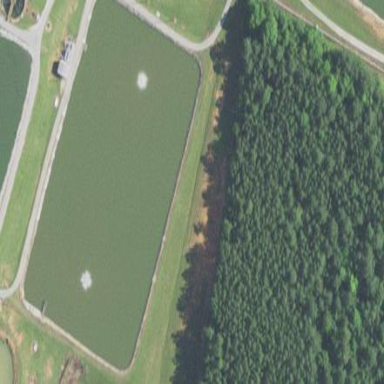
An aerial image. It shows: Reservoir of water.